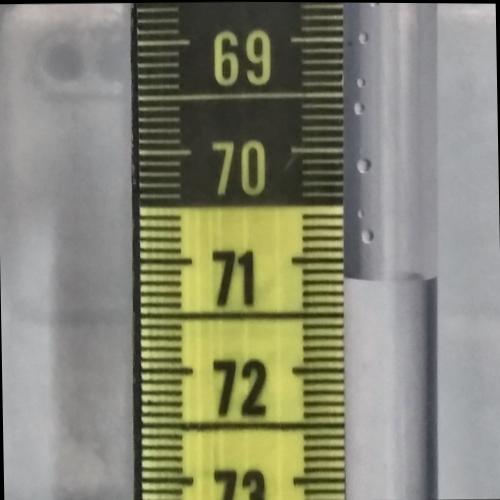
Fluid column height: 71.2 cm